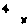
Label: star